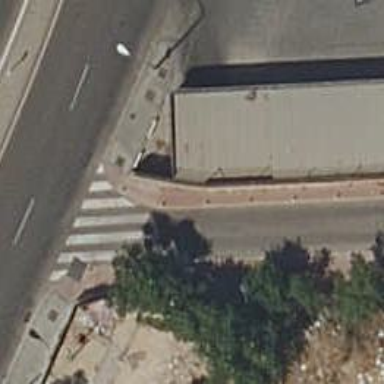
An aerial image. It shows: Sidewalk made of paving stones.